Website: home-depot
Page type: customer-info-address
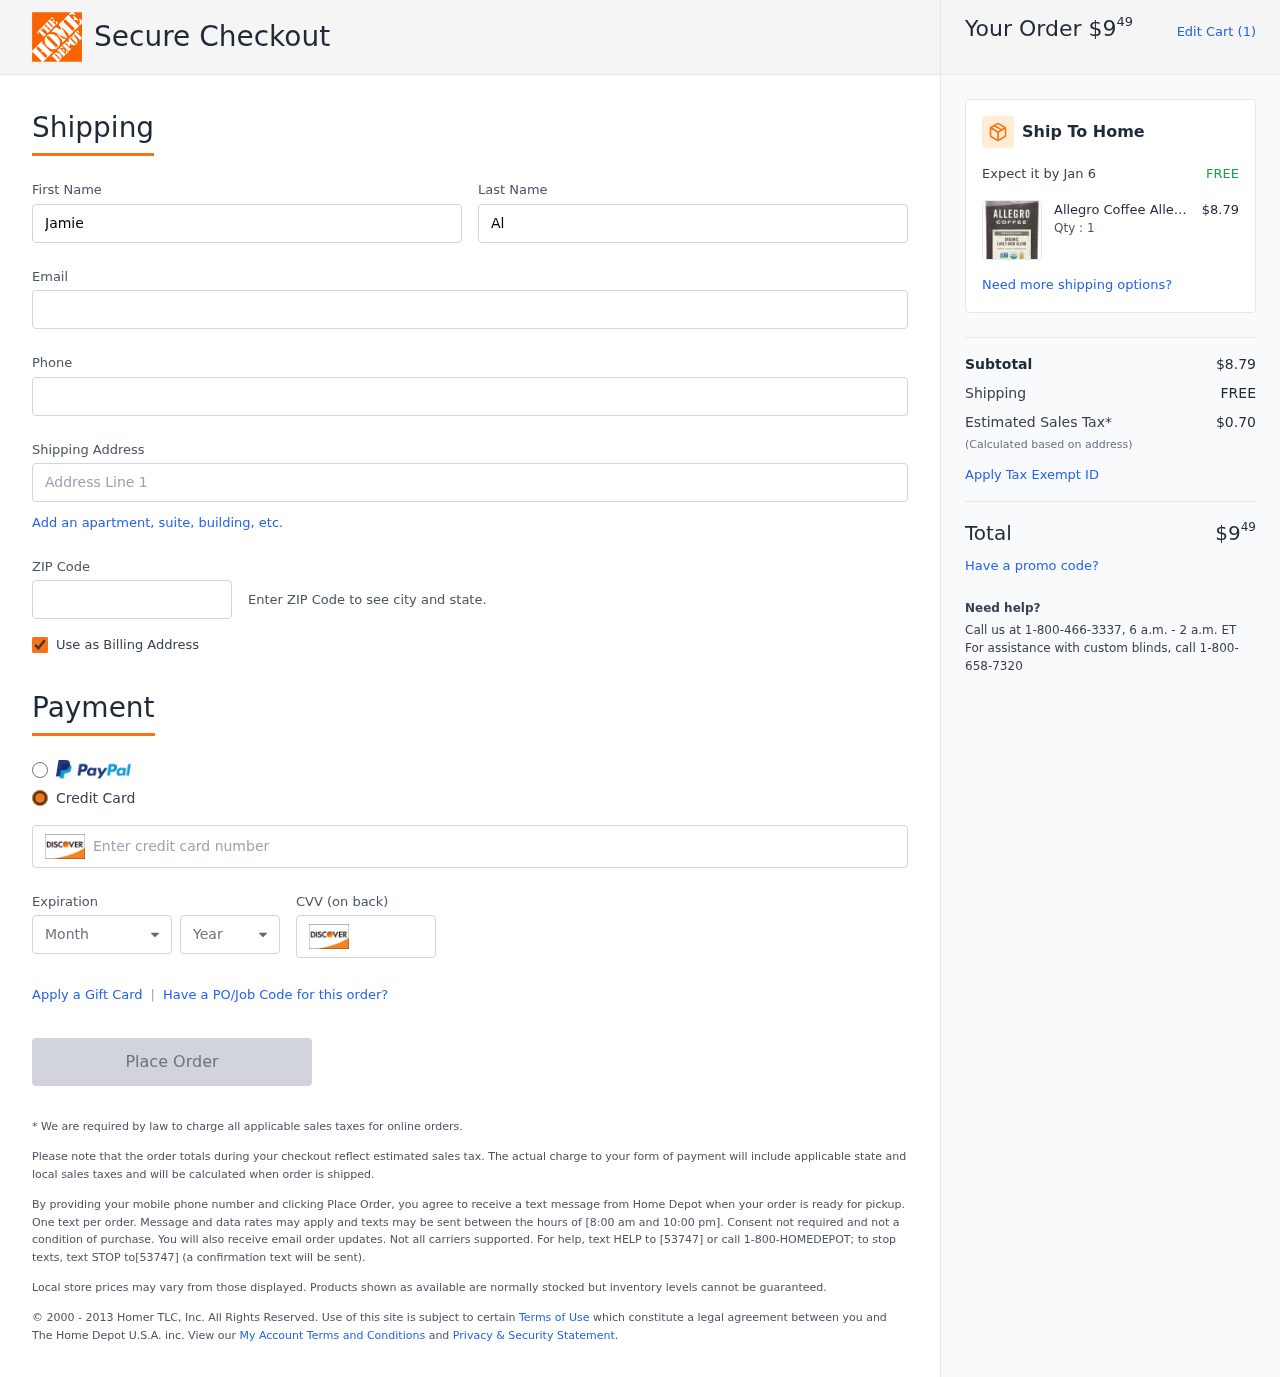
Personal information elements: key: PII_CARD_CVV
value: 191
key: PII_CARD_EXPIRY_MONTH
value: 02
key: PII_CARD_EXPIRY_YEAR
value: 27
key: PII_CARD_NUMBER
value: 6508 1225 6473 6136
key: PII_EMAIL
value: jamieallen@yahoo.com
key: PII_FIRSTNAME
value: Jamie
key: PII_LASTNAME
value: Allen
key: PII_PHONE
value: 9714746043
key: PII_POSTCODE
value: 07823
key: PII_STREET
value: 92603 Ramos Divide
Product elements: key: PRODUCT1_BRAND
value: Allegro Coffee
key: PRODUCT1_NAME
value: Allegro Coffee Organic Early Bird Blend Ground Coffee, 12 oz
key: PRODUCT1_PRICE
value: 8.79
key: PRODUCT1_QUANTITY
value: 1
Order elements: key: ORDER_TOTAL
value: $949
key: ORDER_NUM_ITEMS
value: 1
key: ORDER_DELIVERY_DATE
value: Jan 6
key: ORDER_SUBTOTAL
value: $8.79
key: ORDER_SHIPPING_COST
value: FREE
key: ORDER_TAX
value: $0.70